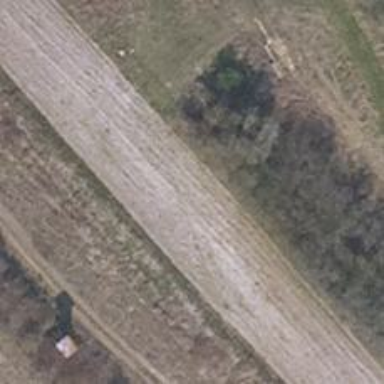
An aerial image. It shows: Hunting stand.